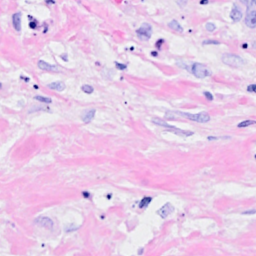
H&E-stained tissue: Breast